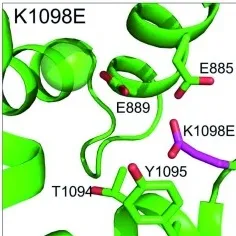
The TRPM6 K1098E variant affects a conserved basic residue in the TRP domain. (
F) Mutation of TRPM6 K1098 to glutamate (magenta) is predicted to disrupt stabilising TRP domain interactions. For orientation.
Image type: radiology (mri)